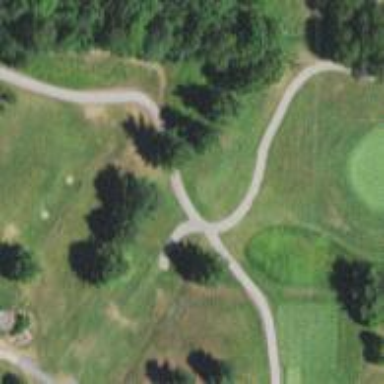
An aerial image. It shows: Pathway for golfing.